Question: <URL>i have a problem with a web design. I need to copy a homepage from invision and the thing it's that the grid of the design start with a space like its have a padding but it dosen't. I'd appreciate your help.

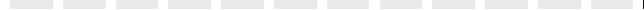
Answer: You can add space in css grid by using 'gap' property.
see <URL>